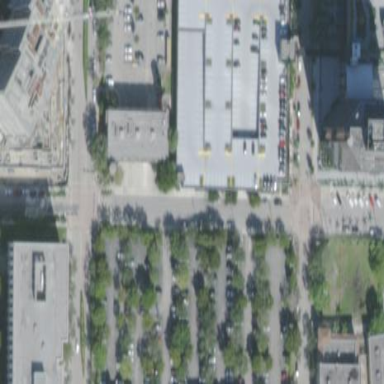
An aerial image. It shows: Multi-storey parking building.